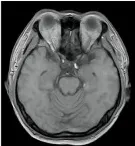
Imaging and clinical course of Case 2. (A-C) Brain MRI showed no abnormal signals in the bilateral temporal lobe and hippocampus.
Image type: radiology (mri)